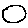
Label: circle